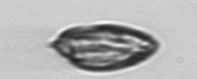
Label: Katodinium_or_Torodinium